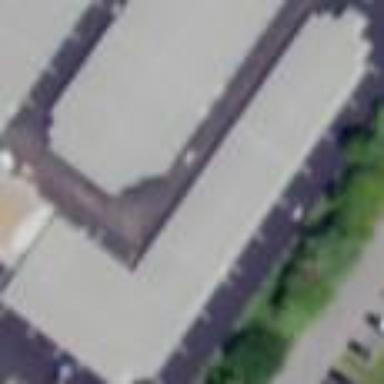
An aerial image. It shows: Storage rental shop located in building.